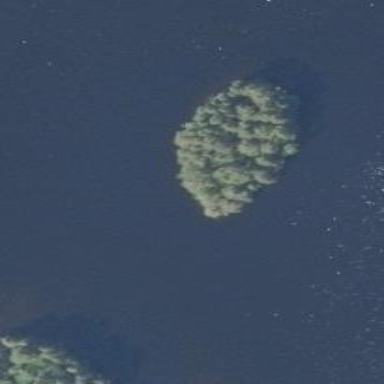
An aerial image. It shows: Islet.